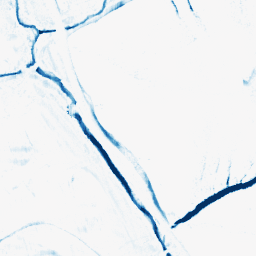
Category: morphological
Decomposition family: morphological_rect
Decomposition parameters: operation: closing
width: 5
height: 10
Upsampling method: quartic
Upsampling parameters: scale: 2
Upsampling scale: 2